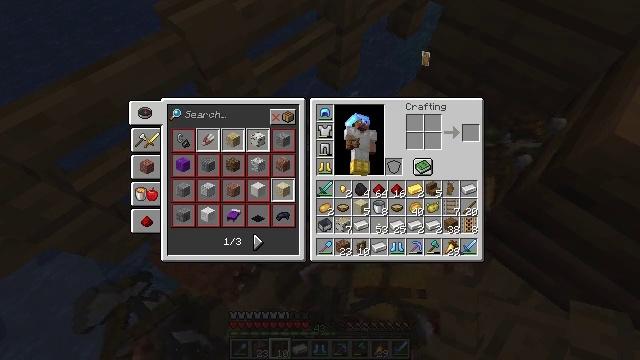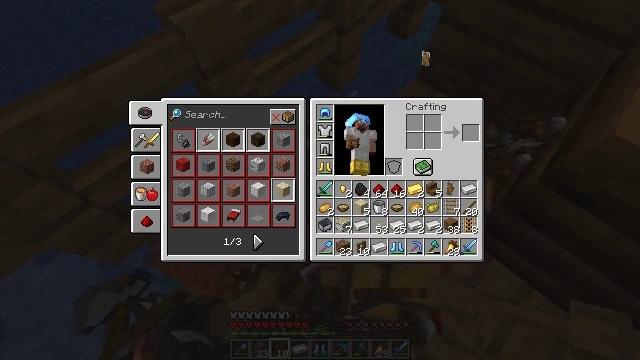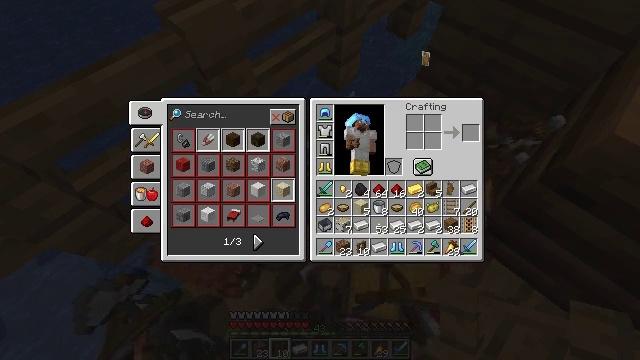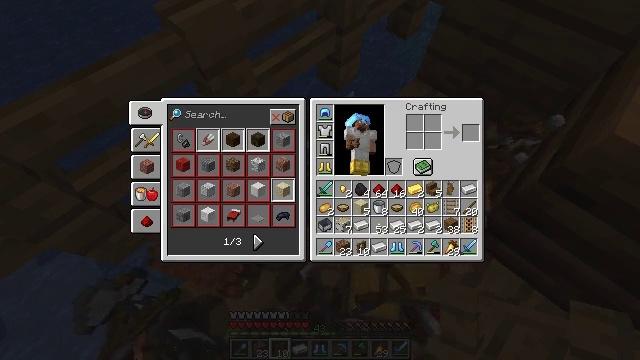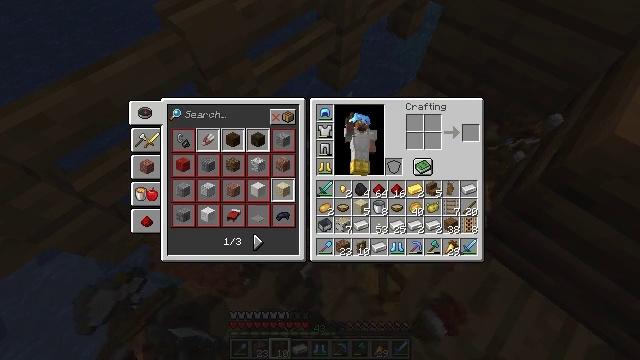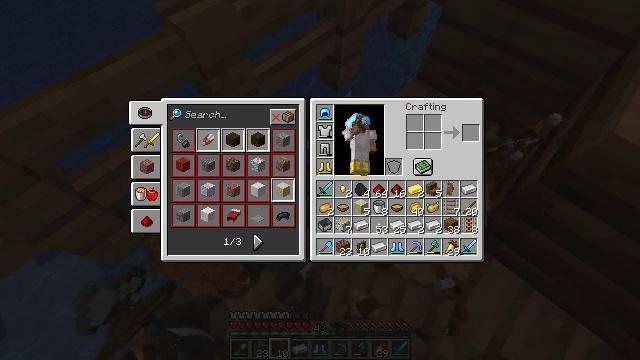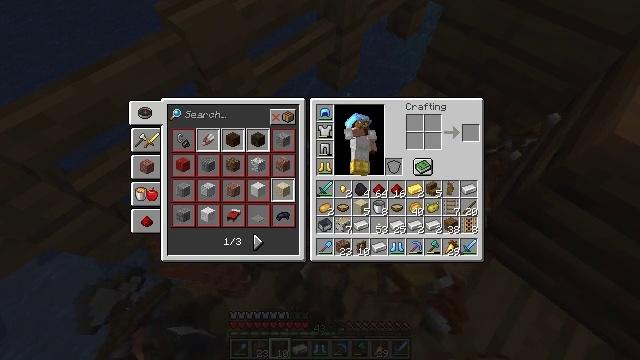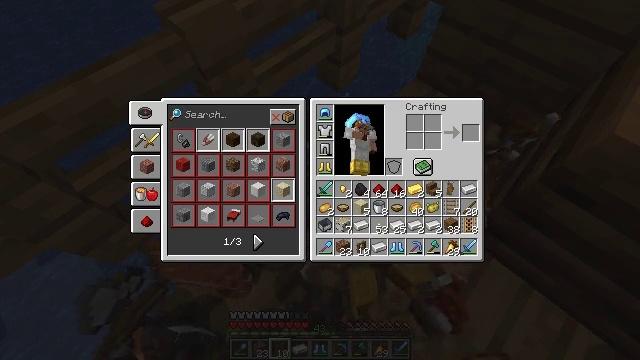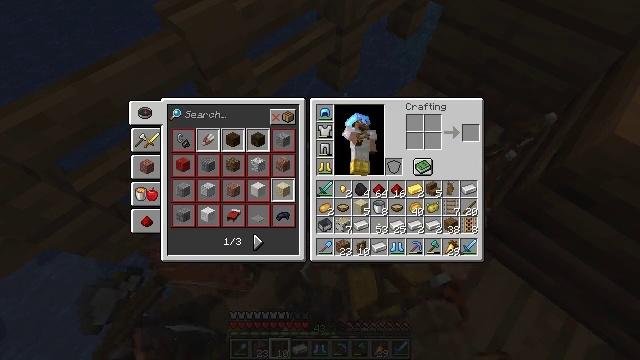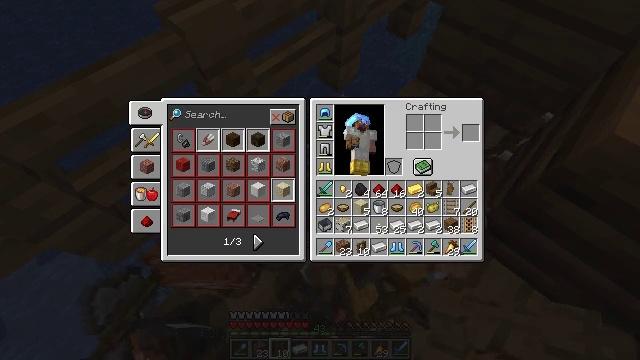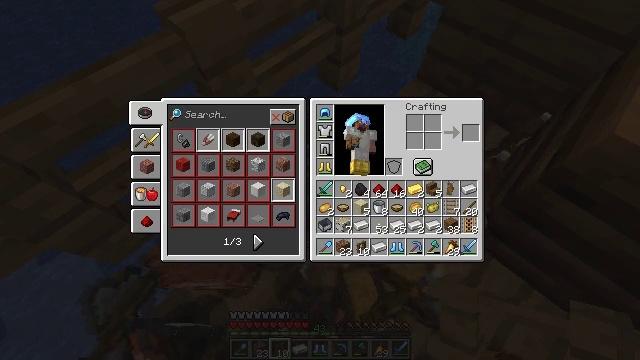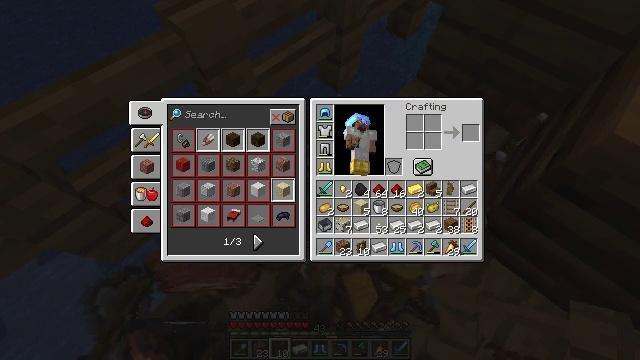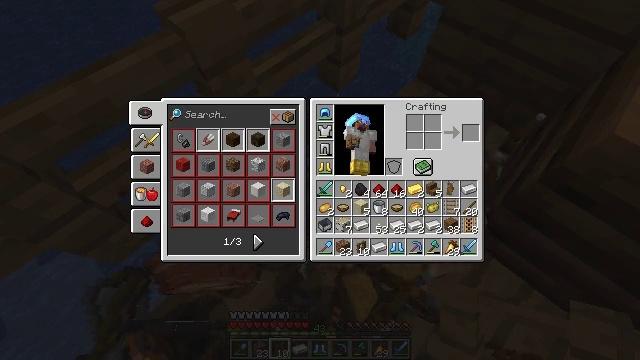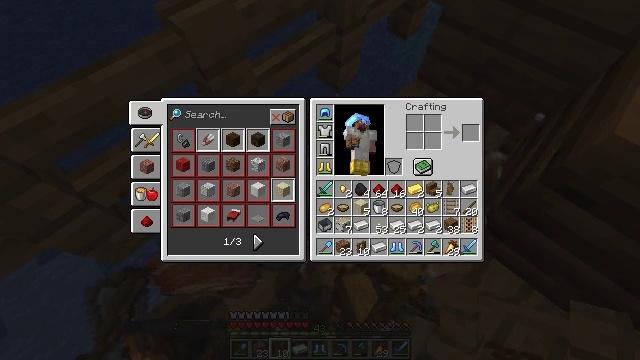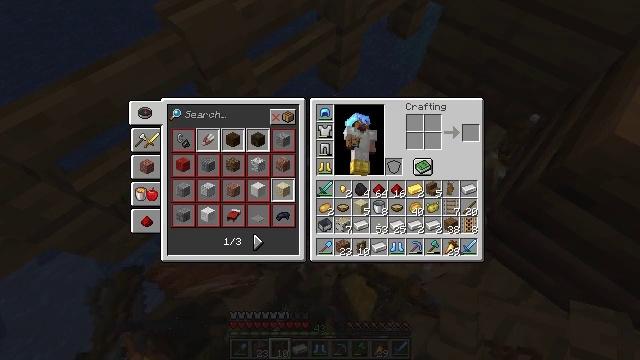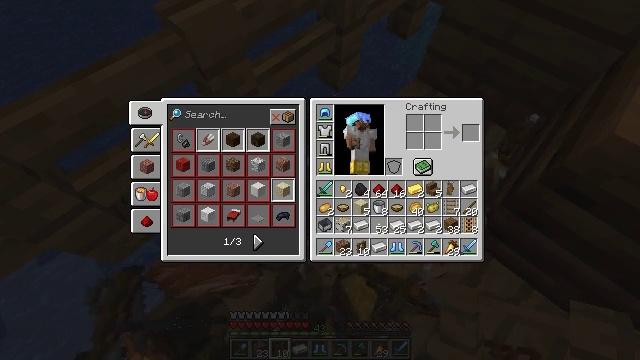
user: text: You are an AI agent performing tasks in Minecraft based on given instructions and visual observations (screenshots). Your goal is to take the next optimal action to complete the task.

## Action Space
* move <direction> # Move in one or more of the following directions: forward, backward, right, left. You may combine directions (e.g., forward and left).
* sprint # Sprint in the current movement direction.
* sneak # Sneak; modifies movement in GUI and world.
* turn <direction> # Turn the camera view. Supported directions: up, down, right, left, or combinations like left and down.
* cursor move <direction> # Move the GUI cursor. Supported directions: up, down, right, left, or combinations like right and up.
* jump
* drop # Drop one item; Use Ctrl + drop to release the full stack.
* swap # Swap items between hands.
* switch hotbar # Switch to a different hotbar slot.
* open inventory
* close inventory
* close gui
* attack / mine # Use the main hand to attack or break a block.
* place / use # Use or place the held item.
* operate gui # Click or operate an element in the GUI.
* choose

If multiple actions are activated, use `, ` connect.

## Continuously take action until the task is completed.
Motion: motion action
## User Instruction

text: Drop a shield.
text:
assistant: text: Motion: operate gui
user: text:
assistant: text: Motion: operate gui
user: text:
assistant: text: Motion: no_op
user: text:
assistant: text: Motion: no_op
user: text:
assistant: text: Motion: no_op
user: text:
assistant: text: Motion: no_op
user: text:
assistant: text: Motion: no_op
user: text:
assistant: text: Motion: no_op
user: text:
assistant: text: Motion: no_op
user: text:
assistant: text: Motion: no_op
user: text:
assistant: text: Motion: no_op
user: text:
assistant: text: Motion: no_op
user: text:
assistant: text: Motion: no_op
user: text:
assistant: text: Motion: cursor move down
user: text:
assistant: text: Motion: cursor move right and down
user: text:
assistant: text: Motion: cursor move down
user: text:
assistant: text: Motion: no_op
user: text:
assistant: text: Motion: cursor move down
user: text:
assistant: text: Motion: cursor move down
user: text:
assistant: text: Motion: cursor move down
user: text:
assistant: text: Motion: no_op
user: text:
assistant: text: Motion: no_op
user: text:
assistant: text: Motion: no_op
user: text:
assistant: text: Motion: no_op
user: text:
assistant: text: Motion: no_op
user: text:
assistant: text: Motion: operate gui
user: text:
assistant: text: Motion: operate gui
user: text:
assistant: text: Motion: cursor move up, operate gui
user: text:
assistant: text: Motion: cursor move left and up
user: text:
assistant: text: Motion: cursor move left and up